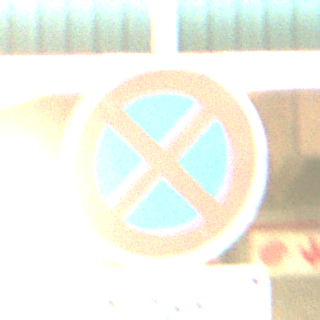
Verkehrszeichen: AbsolutesHalteverbot
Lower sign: ZeitangabenMitBeschraenkungAufWochentage3
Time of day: MorningAfternoon
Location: Roofed (Special)
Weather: NotSpecified
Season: NotSpecified
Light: Artificial